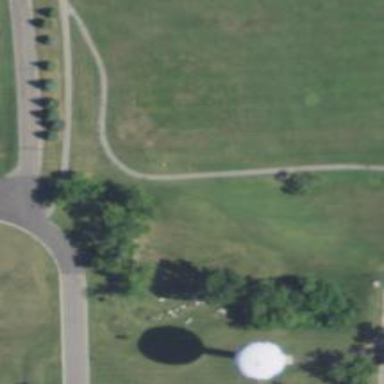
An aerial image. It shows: Disc golf basket.